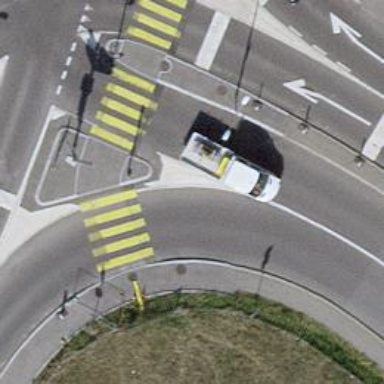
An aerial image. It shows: Asphalt road with secondary link designation.